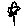
Label: flower